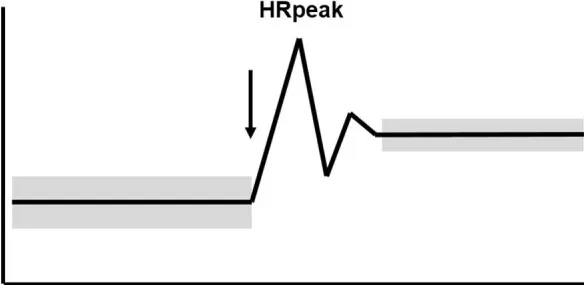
Temporal course of the heart rate (HR) and heart rate variability (HRV) during 3 min supine position followed by 3 min standing position (orthostatic test, including HRpeak) in healthy athletes with uncompromised performance. The arrow marks the change in body position from supine to standing up. The widths of the bars represent the higher HRV in the supine than the standing position (mod. Hottenrott and Hoos,).
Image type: pathology (masson_trichrome)